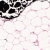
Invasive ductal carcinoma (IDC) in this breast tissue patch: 0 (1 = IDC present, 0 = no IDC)